Question: Okay i'm going to attempt to reword the question that was put on hold. I have a table in my database called 'anime' this is what it looks like:

the code below mainly focuses on the tags row in the database which will has tags listed like this: tag1, tag2, tag3 etc..
I am trying to make a search that works via selecting keywords (tags) from a dropdown options menu (well 3 dropdown menus) since all the keywords (tags) are fixed and the tags within the database are fixed (the same) i can use
'''
$tag_x = "tag1";
$tag_y = "";
$tag_z = "";
$tag_search = "%(?=.*$tag_x)(?=.*$tag_y)(?=.*$tag_z)%";
// Connect to Database
require 'connect.php';
$sql = "SELECT id, title, category FROM anime";
$result = $conn->query($sql);
if ($result->num_rows > 0)
{
// output data of each row
while ($row = $result->fetch_assoc())
{
$tags = $row["category"];
if (preg_match($tag_search, $tags)) {
echo $row["id"];
}
}
}
else
{
echo "0 results";
}
$conn->close();
'''
this code can show matches for 1 - 3 keywords (tags)
the problem is i don't think this is a great way to do it and also i need to run it three times to get a list of results that have 3 matches first then 2 matches then 1 tag match, in a list.
////// OLD QUESTION BELOW THAT WAS PUT ON HOLD. (not sure if i should delete.) ///////////
Hello I am new to mysqli and databases in general I have been trying to find a way to filter down SELECT queries and display the results.
I have a database with lists of items that all have related tags and I am trying to show the row(s) and their information when a user makes a search query (via drop down menus). The data looks like this:
'''
ID NAME TAGS CAT IMG_FILE_NAME
1 demo one tag1, tag2, tag3 ... something.png
2 demo two tag2, tag4 ... something.png
3 demo three tag0 ... something.png
4 demo four tag3, tag4, tag5 ... something.png
5 demo five ... ... something.png
6 ... ... ... ...
'''
the search will work like this
'''
<label for="x">I am looking for:</label>
<select id="x">
<option value="t1">Tag 1</option>
<option value="t2">Tag 2</option>
<option value="t3">Tag 3</option>
</select>
<label for="y">That has:</label>
<select id="y">
<option value="t4">Tag 4</option>
<option value="t5">Tag 5</option>
<option value="t6">Tag 6</option>
</select>
<label for="z">and is:</label>
<select id="z">
<option value="t7">Tag 7</option>
<option value="t8">Tag 8</option>
<option value="t9">Tag 9</option>
</select>
'''
and the user may select 'x = tag 2' 'y = tag 5' 'z = tag 8'
and then hit search or go and it would pull/show the results from the database with the tags the selected and failing that show the ones with the next closest matching tags (2 tags then 1 tag etc..)
can the WHERE statement do this?
I think 90% of my problem with finding an answer to this question is how i'm wording the question in the first place but after 3+ hours looking for something that works and not finding anything this seems like the best place to ask once again! any help would be amazing! and code/links to code would be greatly apperated!
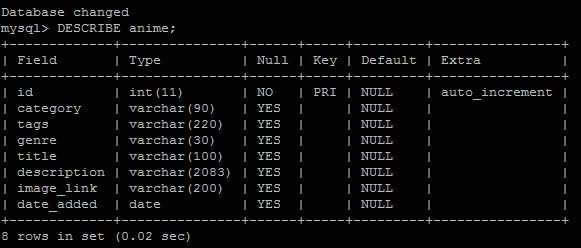
Answer: The comma-separated values in your 'TAGS' column are sub-optimal. You can, possibly, make this work like so
'''
SELECT NAME, CAT, IMG_FILE_NAME
FROM item
WHERE TAGS LIKE CONCAT('%', ?tag1, '%')
AND TAGS LIKE CONCAT('%', ?tag2, '%')
AND TAGS LIKE CONCAT('%', ?tag3, '%')
'''
where '?tag1' etc are the values provided by your user. But this sort of wildcard matching ('WHERE TAGS LIKE '%tag3%'', for example) is both error-prone and horribly slow if your table is large. (If your user gives you less than three tags, you need to use less than three 'WHERE' clauses.
Do you want this to work well? Put the tags in their own 'tag' table, with columns like so:
'''
item_id
tag
'''
So, if you item with id = 2 has tag2 and tag4, you'll have two rows in the 'tag' table
'''
2 tag2
2 tag4
'''
Then, you can search with queries like this
'''
SELECT COUNT(*) MATCHES, i.NAME, i.CAT, i.IMG_FILE_NAME
FROM tag t
JOIN item i ON t.item_id = i.id
WHERE t.tag = ?tag1
OR t.tag = ?tag2
OR t.tag = ?tag3
GROUP BY i.NAME, i.CAT, i.IMG_FILE_NAME
ORDER BY COUNT(*) DESC, i.NAME
'''
This will give you a list of the items that match any or all the tags your user specified, with the ones that match more tags listed first.